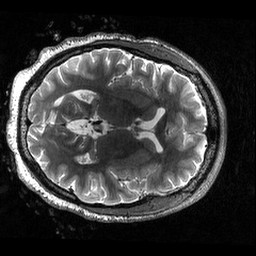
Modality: T2w
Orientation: axial
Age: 20
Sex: female
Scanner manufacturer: siemens
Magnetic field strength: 3 T
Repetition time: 3.2 s
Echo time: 0.564 s